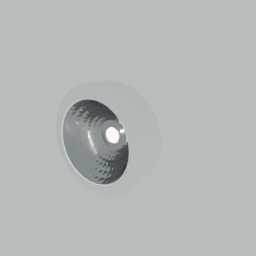
Label: lighting